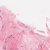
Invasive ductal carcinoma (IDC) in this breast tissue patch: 0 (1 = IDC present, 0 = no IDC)